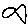
Label: fish